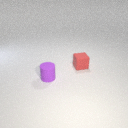
small red rubber cube behind small purple rubber cylinder